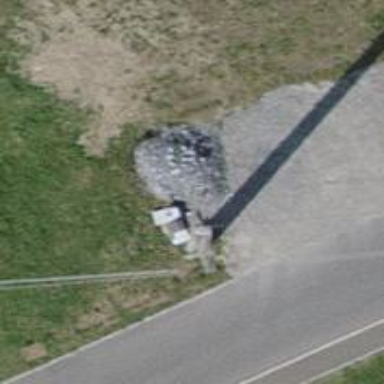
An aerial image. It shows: Power line in the image.